Question:
I have parsed the data and stored in string and loaded it with web-view then it showing HTML tags in emulator. But when I run same app on another machine it will show me the actual webpage. Is it problem with emulator or another?? I have already given the internet permissions and also set proxy settings.In emulator browser all webpages are working. Please check my code.
'''
String vidushImg;
URL url=null;
'''
public void onCreate(Bundle savedInstanceState)
{
'''
super.onCreate(savedInstanceState);
setContentView(R.layout.news);
Intent newsIntent=getIntent();
vidushImg=newsIntent.getStringExtra("ss");
showWeb();
'''
}
'''
private void showWeb()
{
WebView webview = new WebView(this);
setContentView(webview);
webview.getSettings().setJavaScriptEnabled(true);
Log.v("....hello....","");
webview.loadData(vidushImg,"text/html","utf-8");
}
The value of vidushImg----->
<div style="text-align: center;"><span class="Apple-style-span" style="font-weight: normal; font-size: medium; "><img src="http://mobileecommerce.site247365.com/admin/assetmanager/images/gns_header.jpg" alt="" align="middle" border="1px" height="90" width="550"></span></div><span class="Apple-style-span" style="color: rgb(105, 105, 105); font-family: Verdana; font-size: 13px; font-weight: normal; "><br><div style="text-align: center;">Yes we are coming at E & I? Are you?</div></span><br><h1 style="font-weight: bold; "><span style="font-family: Verdana; font-size: 14pt; ">News for the day...</span></h1><span style="color: rgb(105, 105, 105); "><span style="font-family: Tahoma; font-size: 10pt; ">Template Mobile Sites for IC: <a href="http://icmobilesite.vidushiinfotech.net/">http://icmobilesite.vidushiinfotech.net/</a></span><br><span class="Apple-style-span" style="font-family: Tahoma; font-size: 13px; color: rgb(105, 105, 105); ">Promotional valid till 30 Sept 2011: MOBILE WEBSITE (Base Product Mobile CMS) for JUST $159<br></span></span><br><span style="font-family: Tahoma; font-size: 10pt; color: rgb(105, 105, 105); ">Mobile Template link: </span><a href="http://newsletter.vidushiinfotech.net/Mobilesite/"><span class="Apple-style-span" style="font-size: 15px; font-family: Calibri, sans-serif; color: rgb(105, 105, 105); ">http://newsletter.vidushiinfotech.net/Mobilesite/</span><br></a><span style="font-size: 10pt; font-family: Tahoma; "><span style="font-size: 10pt; "><br><span style="color: rgb(105, 105, 105); ">With the promotion on Business Edge and eFusion still running successful in e market place - $ 499</span><br><span style="color: rgb(105, 105, 105); ">Check out some of the latest site launch on: </span><br><br><span style="color: rgb(105, 105, 105); font-weight: bold; ">http://www.randallcontracting.co.uk/Pages/Default.aspx </span><br><br><span style="color: rgb(105, 105, 105); font-size: 10pt; "><span style="font-weight: bold; ">Category</span>: Building & Construction</span><br></span><br></span><div style="color: rgb(105, 105, 105); text-align: left; "><span style="font-size: 10pt; font-family: Tahoma; ">Description: WELCOME TO RANDALL CONTRACTING Randall Contracting is a family-run contracting SME which has been servicing London and the South East since 1956. Working closely with our Clients and external Design Consultants, we place great emphasis on a safe, positive, practical and common sense approach to our projects. Our delivery methods have resulted in an extensive volume of repeat business from both Private and Public Sectors. Safety and Environmental concerns are a high priority on all our contracts and we continually strive to source innovative working methods and solutions. Our equipment is regularly updated and maintained to ensure minimal environmental impact.</span><br><br></div><span style="color: rgb(105, 105, 105); font-weight: bold; font-family: Tahoma; "><span style="font-size: 10pt; "><br></span></span><br>
'''
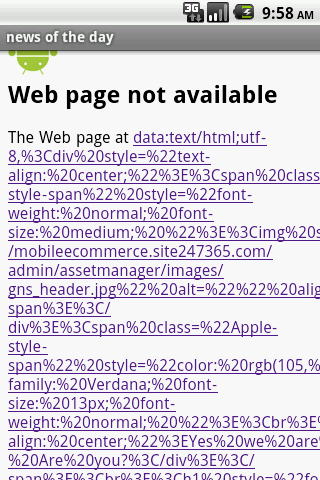
Answer: FYI, Its working fine here with the below:
'''
import android.app.Activity;
import android.os.Bundle;
import android.webkit.WebView;
public class DemoExampleActivity extends Activity {
/** Called when the activity is first created. */
@Override
public void onCreate(Bundle savedInstanceState) {
super.onCreate(savedInstanceState);
String strWeb = "<div style="text-align: center;"><span class="Apple-style-span" style="font-weight: normal; font-size: medium; "><img src="http://mobileecommerce.site247365.com/admin/assetmanager/images/gns_header.jpg" alt="" align="middle" border="1px" height="90" width="550"></span></div><span class="Apple-style-span" style="color: rgb(105, 105, 105); font-family: Verdana; font-size: 13px; font-weight: normal; "><br><div style="text-align: center;">Yes we are coming at E & I? Are you?</div></span><br><h1 style="font-weight: bold; "><span style="font-family: Verdana; font-size: 14pt; ">News for the day...</span></h1><span style="color: rgb(105, 105, 105); "><span style="font-family: Tahoma; font-size: 10pt; ">Template Mobile Sites for IC: <a href="http://icmobilesite.vidushiinfotech.net/">http://icmobilesite.vidushiinfotech.net/</a></span><br><span class="Apple-style-span" style="font-family: Tahoma; font-size: 13px; color: rgb(105, 105, 105); ">Promotional valid till 30 Sept 2011: MOBILE WEBSITE (Base Product Mobile CMS) for JUST $159<br></span></span><br><span style="font-family: Tahoma; font-size: 10pt; color: rgb(105, 105, 105); ">Mobile Template link: </span><a href="http://newsletter.vidushiinfotech.net/Mobilesite/"><span class="Apple-style-span" style="font-size: 15px; font-family: Calibri, sans-serif; color: rgb(105, 105, 105); ">http://newsletter.vidushiinfotech.net/Mobilesite/</span><br></a><span style="font-size: 10pt; font-family: Tahoma; "><span style="font-size: 10pt; "><br><span style="color: rgb(105, 105, 105); ">With the promotion on Business Edge and eFusion still running successful in e market place - $ 499</span><br><span style="color: rgb(105, 105, 105); ">Check out some of the latest site launch on: </span><br><br><span style="color: rgb(105, 105, 105); font-weight: bold; ">http://www.randallcontracting.co.uk/Pages/Default.aspx </span><br><br><span style="color: rgb(105, 105, 105); font-size: 10pt; "><span style="font-weight: bold; ">Category</span>: Building & Construction</span><br></span><br></span><div style="color: rgb(105, 105, 105); text-align: left; "><span style="font-size: 10pt; font-family: Tahoma; ">Description: WELCOME TO RANDALL CONTRACTING Randall Contracting is a family-run contracting SME which has been servicing London and the South East since 1956. Working closely with our Clients and external Design Consultants, we place great emphasis on a safe, positive, practical and common sense approach to our projects. Our delivery methods have resulted in an extensive volume of repeat business from both Private and Public Sectors. Safety and Environmental concerns are a high priority on all our contracts and we continually strive to source innovative working methods and solutions. Our equipment is regularly updated and maintained to ensure minimal environmental impact.</span><br><br></div><span style="color: rgb(105, 105, 105); font-weight: bold; font-family: Tahoma; "><span style="font-size: 10pt; "><br></span></span><br>";
WebView webview = new WebView(this);
setContentView(webview);
webview.getSettings().setJavaScriptEnabled(true);
webview.loadData(strWeb,"text/html","utf-8");
}
}
'''

## Update:
1. Add the <uses-permission android:name="android.permission.INTERNET"/> permission in AndroidManifest.xml file.
2. Why are you calling again setContentView() method again in showWeb() method, instead you can directly take a WebView inside that news xml layout file and refer it.
3. In other case, Check your Internet Connection.